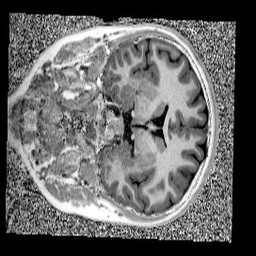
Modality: UNIT1
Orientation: coronal
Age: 11
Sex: female
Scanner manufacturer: siemens
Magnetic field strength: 3 T
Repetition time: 4 s
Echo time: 0.00299 s